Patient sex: F
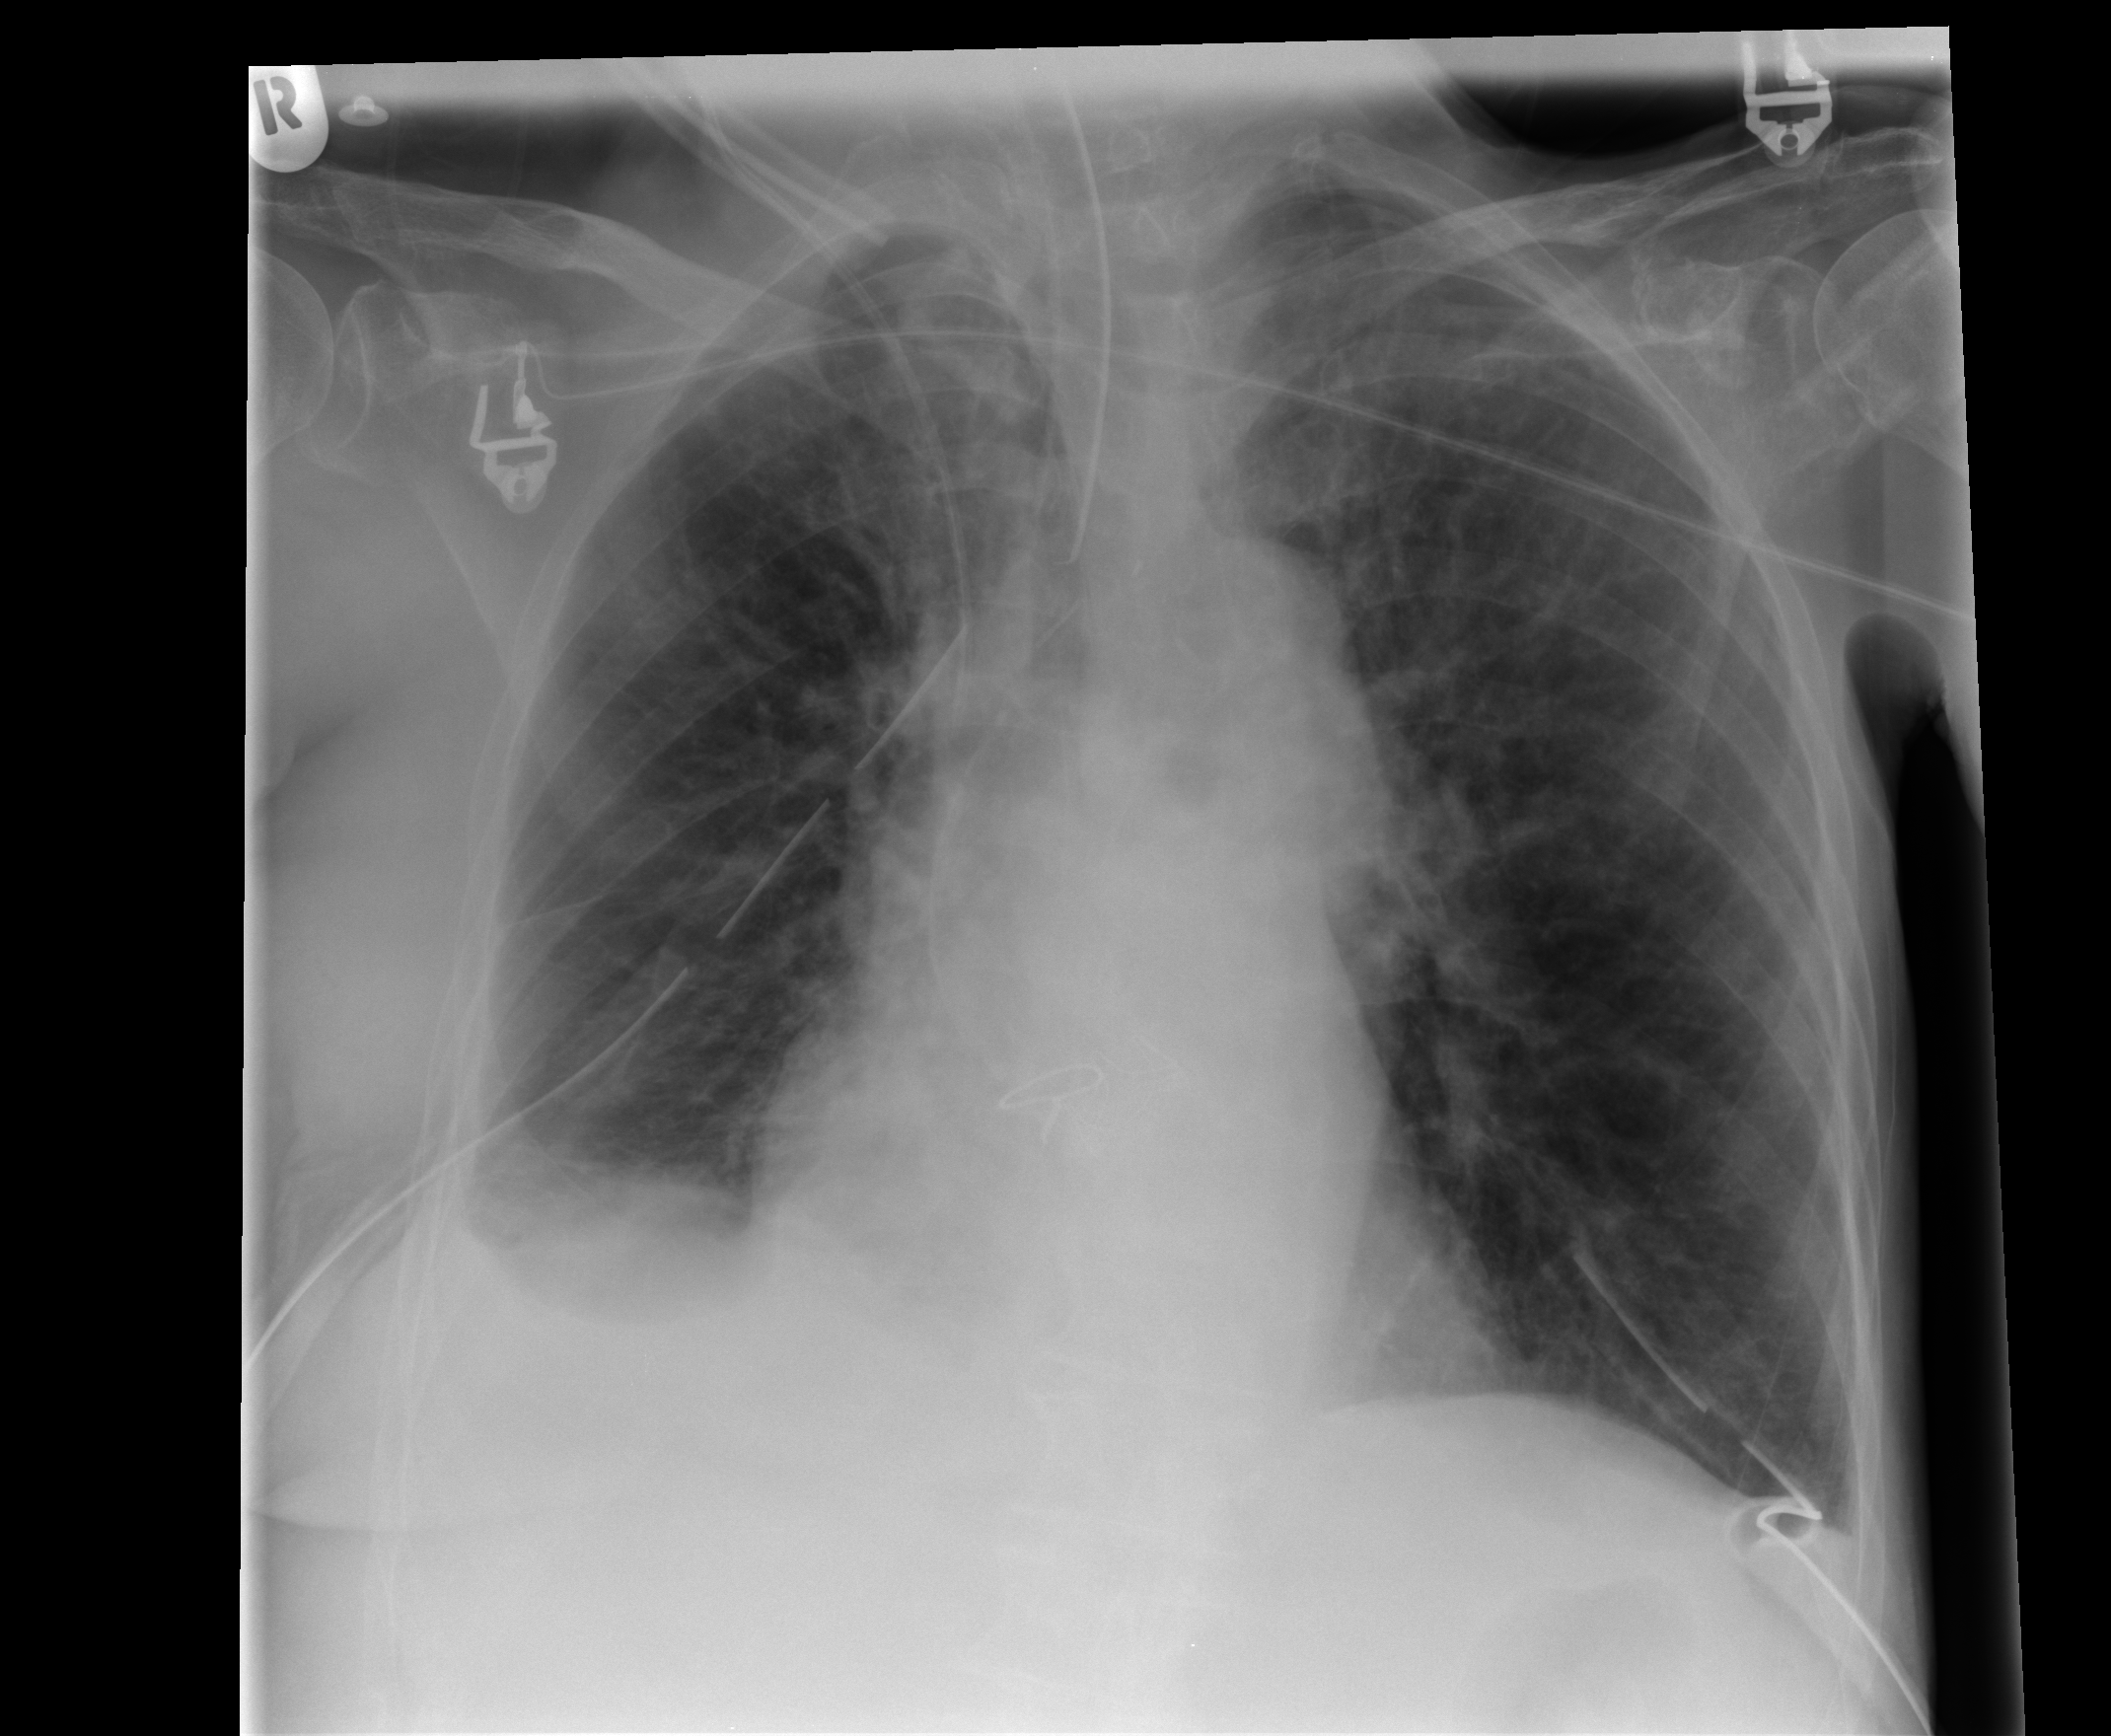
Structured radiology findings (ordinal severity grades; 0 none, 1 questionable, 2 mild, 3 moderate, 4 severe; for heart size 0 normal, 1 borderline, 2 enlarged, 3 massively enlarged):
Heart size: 2
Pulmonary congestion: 2
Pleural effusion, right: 3
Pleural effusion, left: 2
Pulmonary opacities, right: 0
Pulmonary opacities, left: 2
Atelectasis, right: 2
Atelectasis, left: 2